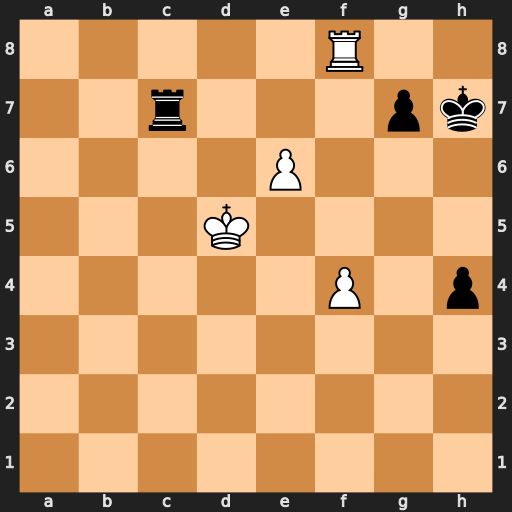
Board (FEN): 5R2/2r3pk/4P3/3K4/5P1p/8/8/8
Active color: w
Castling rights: -
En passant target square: -
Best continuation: Kd6 Rc1 e7